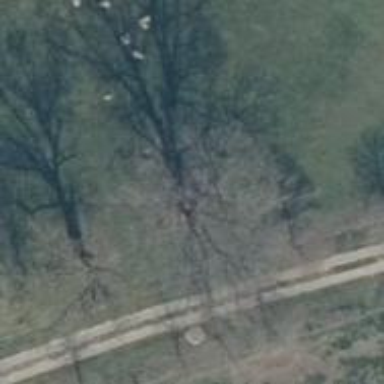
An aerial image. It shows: Row of trees in natural setting.